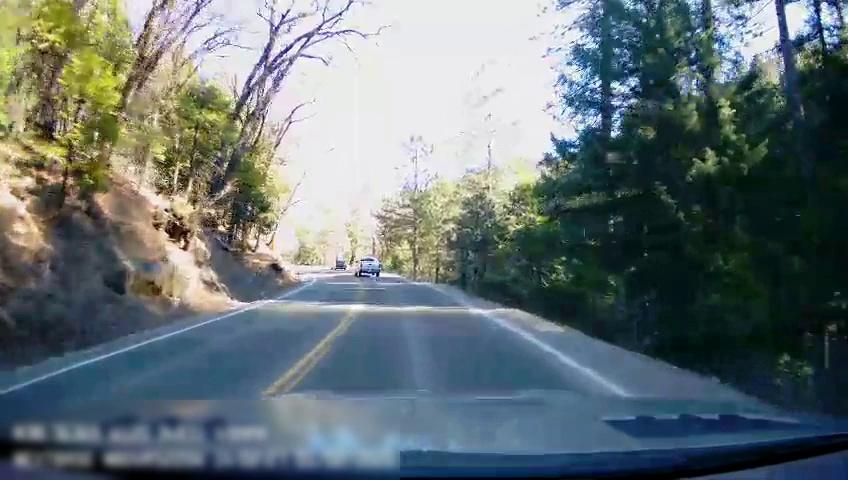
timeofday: Day
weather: Sunny
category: Drivable Space
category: Drivable Space
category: Vehicles | Truck
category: Vehicles | Car
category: Lanes | Opposite Lane
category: Lanes | Current Lane
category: Lanes | Opposite Lane
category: Lanes | Current Lane